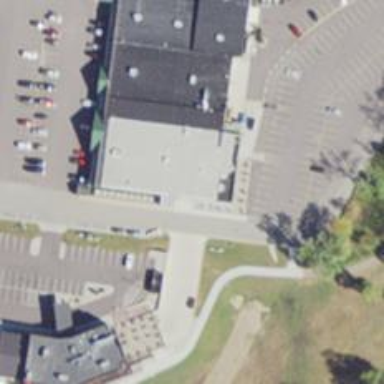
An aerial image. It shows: Bowling alley situated in leisure land.